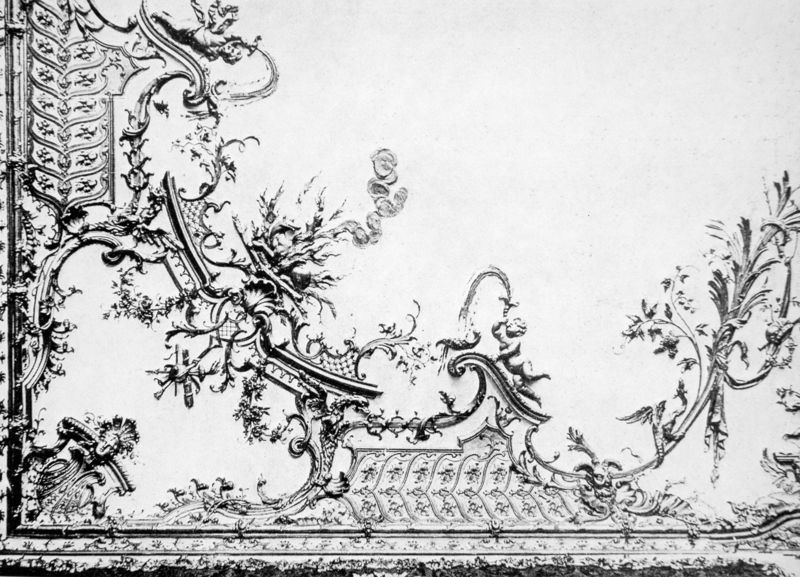
Titel: Reiche Zimmer, Audienzzimmer, Ausschnitt Deckenstukkatur (Nordwestecke)
Künstler: Johann Baptist Zimmermann
Standort: München
Institution: Residenz
Schlagwörter: blätter, feuer, gemälde, kopf, wasser, weiß, äste, ausschnitt, blume, blumen, grau, hell, nase, schmuck, schwarz, skizze, zeichnung, blüte, blüten, schloss, tiere, muster, ornament, wand, augen, band, barock, federn, gesicht, rahmen, füllhorn, gräser, natur, vögel, zweige, gitter, rauch, gold, reich, decke, spitzen, blatt, pflanze, pflanzen, krone, rokoko, ofen, engel, putte, putto, ranken, springbrunnen, schwung, relief, welle, ecke, leiste, garben, weizen, grafik, linien, rand, column, fancy, ornate, white, dekoration, black, bordüre, face, gray, grey, old, detail, symmetrie, dekor, floral, ornamente, verzierung, decorative, flowers, metall, stuck, foto, fotografie, photographie, segment, maske, münchen, palast, symmetrisch, plastisch, stengel, deko, schwarz weiss, nd, stilisiert, entwurf, ohrmuschel, ranke, girlanden, photo, fragment, wandschmuck, wappen, schnörkel, wood, voluten, smoke, eck, flower, silver, greek, roman, tree, head, water, baroque, boy, herz, fontäne, volute, muschel, fresko, plants, muscheln, drawing, gips, bänder, filigran, porzelan, vegetabil, vorlage, putten, black and white, frame, trim, fabric, outline, putti, fassung, pfoto, abstract, relieff, cherub, cupid, and, leaves, arabeske, winkel, design, rocaille, ceiling, fountain, rhytmus, gebrochen, fire, leaf, baby, dragon, lagerfeuer, florale muster, lavish, deteil, ornamental, rococo, cuvillier, flechtmuster, bandelwerk, gitterwerk, stuckdekor, plafond, verschnörkelt, muschelform, fein ausgeführt, florale motive, naturformen, ohrmuschelstil, pflanezen, rapport, recheck, reliefartig, wandornament, wandstuck, weeiß, balance, blatter, border, latin, photograph, vines, curves, birth, greenery, corner, thistle, acanthus, edge, scrolls, list, vague, intricate, confusing, decorated, prunnen, rim, flowery, scrollwork, puttern, frisee, прлрл, 나무, 꽃, 용, 나열, 패턴, 중국, 줄기, 보살님, chreub, zeichnung ornamente